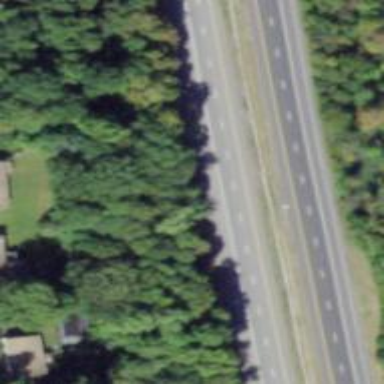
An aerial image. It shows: Motorway.